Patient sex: M
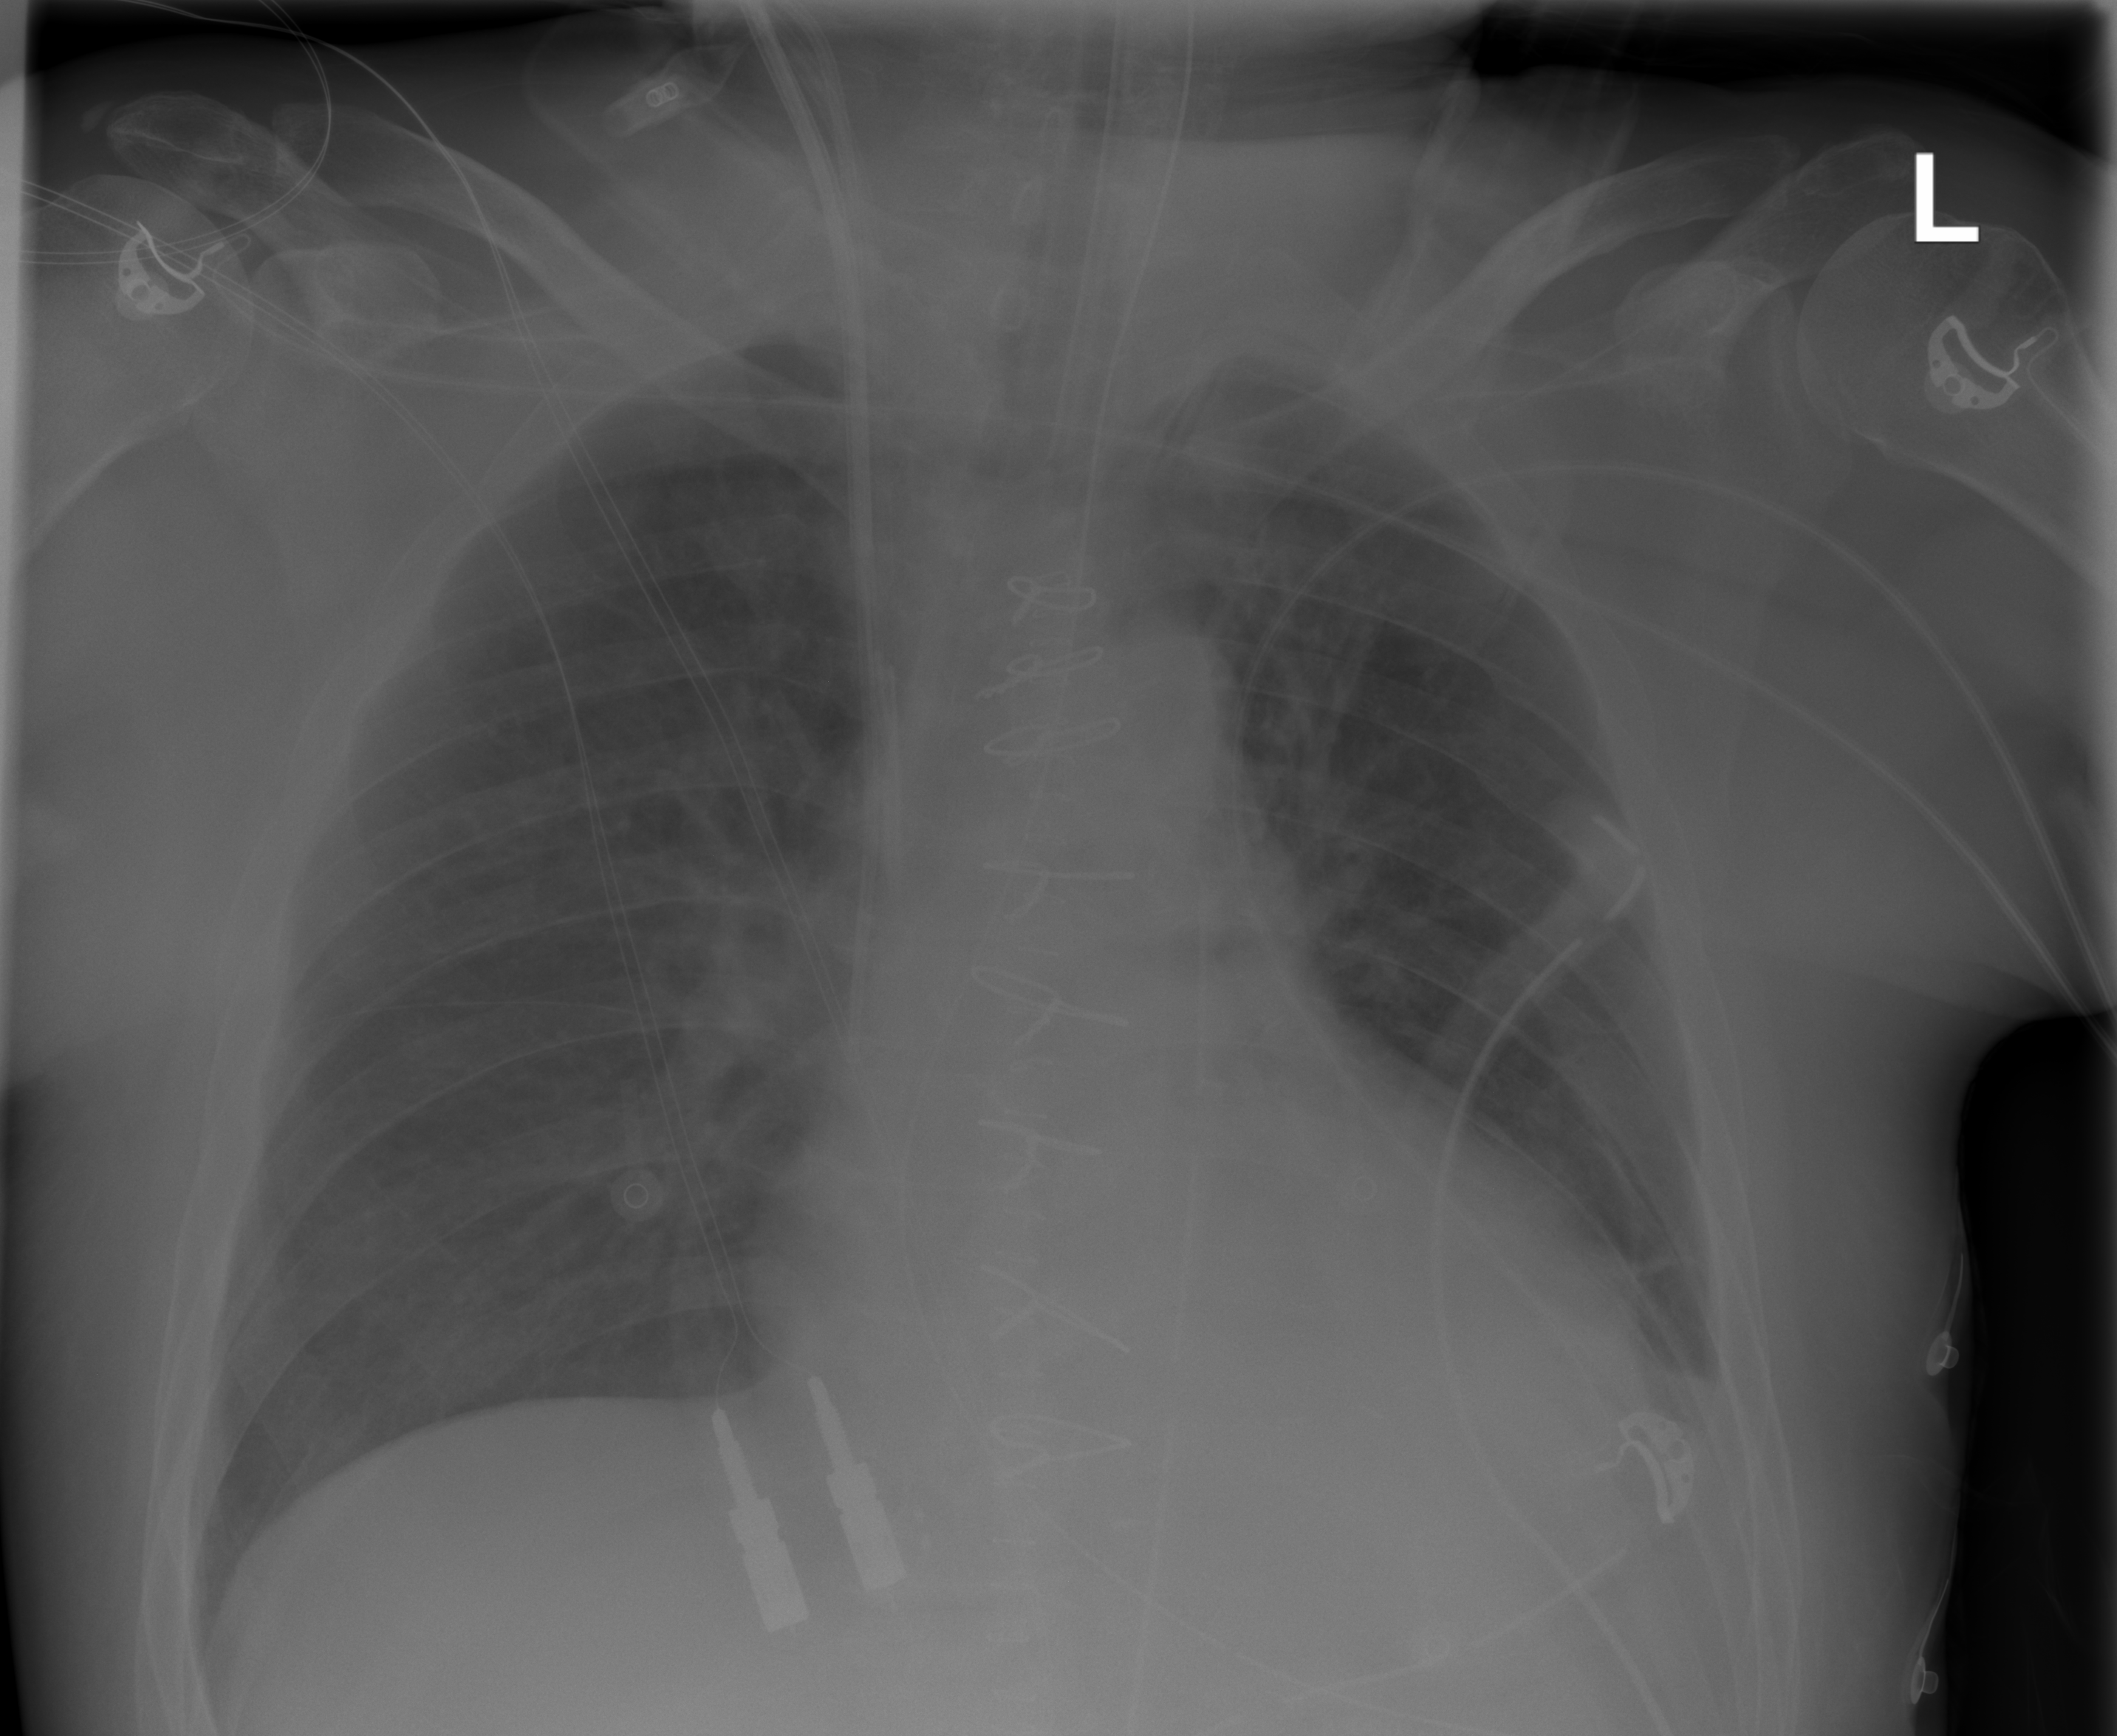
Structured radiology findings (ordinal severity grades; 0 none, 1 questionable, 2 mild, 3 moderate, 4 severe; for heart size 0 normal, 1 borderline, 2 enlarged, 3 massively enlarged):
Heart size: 2
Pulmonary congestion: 2
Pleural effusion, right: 0
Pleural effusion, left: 2
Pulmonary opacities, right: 2
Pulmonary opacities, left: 2
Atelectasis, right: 0
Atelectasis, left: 2